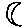
Label: moon